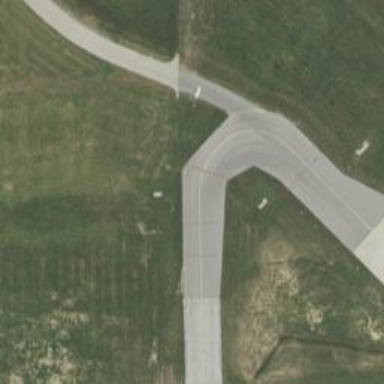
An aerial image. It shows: View of taxiway at the airport.